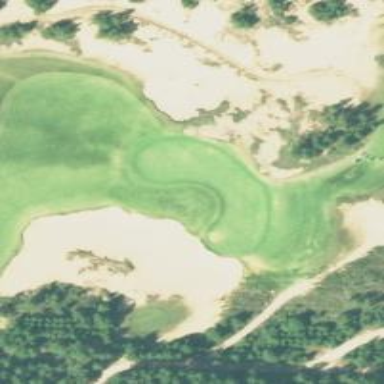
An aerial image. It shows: View of golf hole.